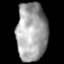
Tissue: lung
Cell type: Fibroblasts
Senescence score: 0.5635
Nuclear area (px): 1753
Mean DAPI intensity: 162.268